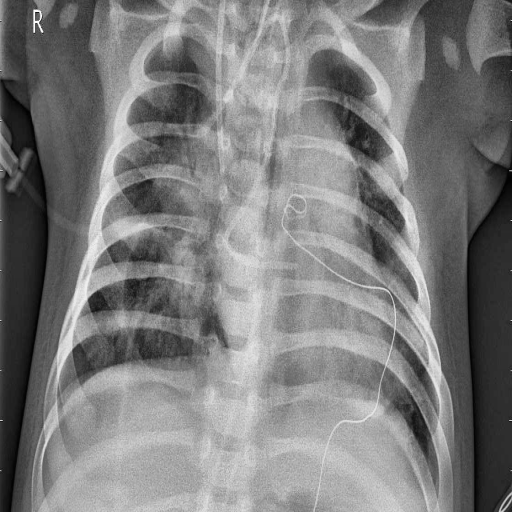
Finding: PNEUMONIA